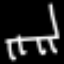
Label: chair